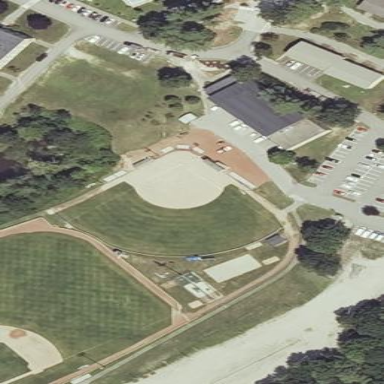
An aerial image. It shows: Grass pitch used for the sport of softball.